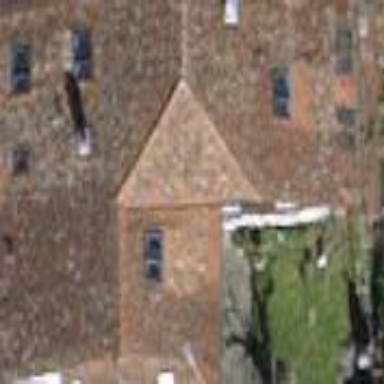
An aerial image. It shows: Building with tile roof.